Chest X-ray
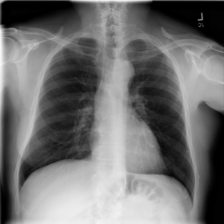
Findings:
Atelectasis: negative
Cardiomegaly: negative
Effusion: negative
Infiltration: negative
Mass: negative
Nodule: negative
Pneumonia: negative
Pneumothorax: negative
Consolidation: negative
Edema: negative
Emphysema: negative
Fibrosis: negative
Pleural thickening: negative
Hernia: negative